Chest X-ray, PA view. Patient: 26 years old, sex F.
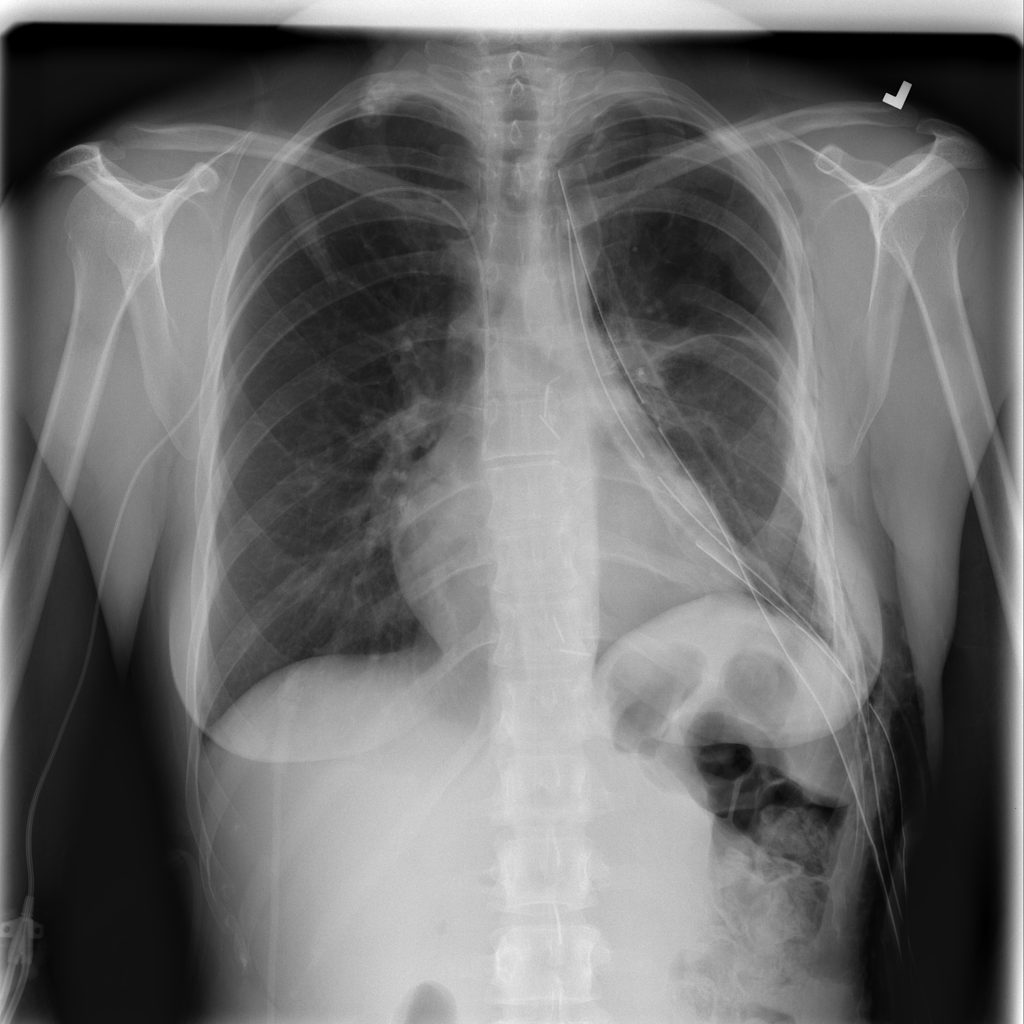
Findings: Emphysema